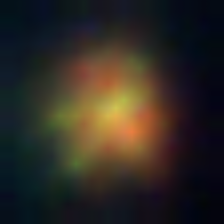
Taxon: NanoPlankton
Group: Other